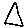
Label: triangle